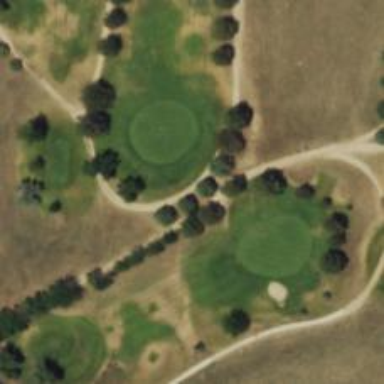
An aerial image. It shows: Path for golf carts.